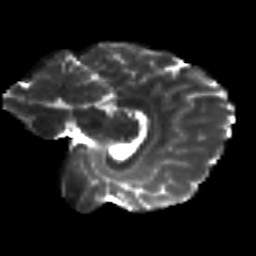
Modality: T2w
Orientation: sagittal
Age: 24
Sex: female
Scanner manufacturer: siemens
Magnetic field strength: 3 T
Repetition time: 8.8 s
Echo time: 0.085 s